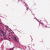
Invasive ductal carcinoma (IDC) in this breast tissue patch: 0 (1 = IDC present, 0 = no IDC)